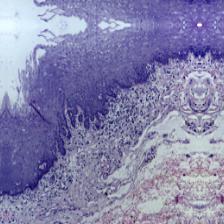
Diagnosis: Normal